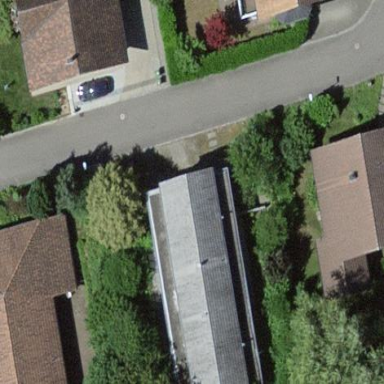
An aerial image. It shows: Building with tile roof.